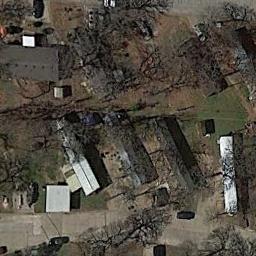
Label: mobile_home_park